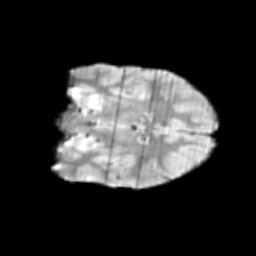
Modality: T2w
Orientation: coronal
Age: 9
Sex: male
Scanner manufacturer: siemens
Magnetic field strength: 3 T
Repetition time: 3.8 s
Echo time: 0.07 s